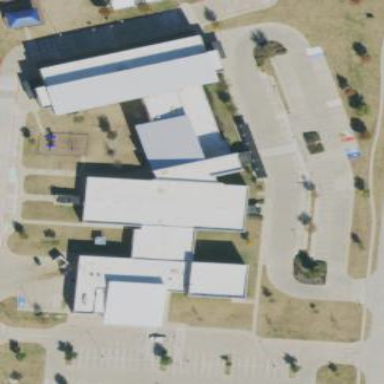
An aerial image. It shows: School.